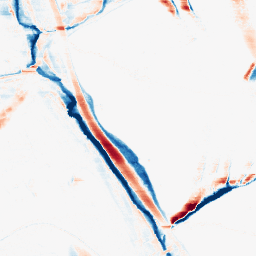
Category: morphological
Decomposition family: morphological_rect
Decomposition parameters: operation: average
width: 20
height: 3
Upsampling method: regularized
Upsampling parameters: scale: 4
lambda_reg: 0.01
Upsampling scale: 4